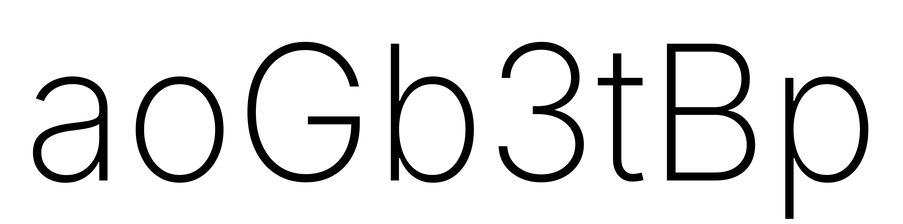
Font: Inter_ExtraLight